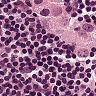
Metastatic tissue present: no